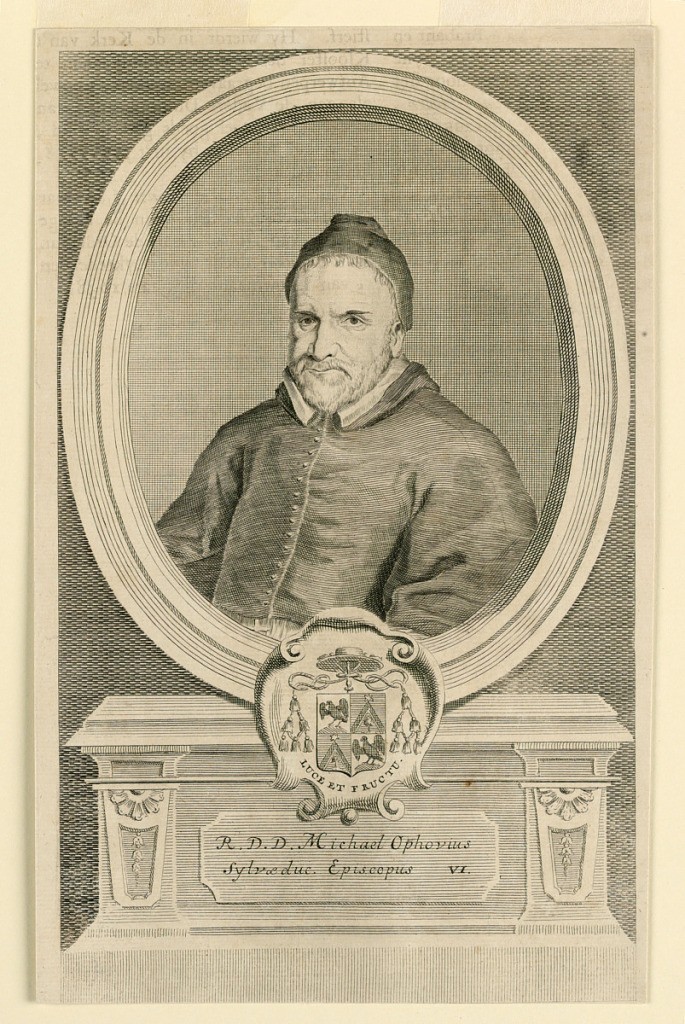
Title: Portrait of Michael Ophovius, Bishop of Sylva
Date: ca. 1700-1730
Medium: Engraving on paper
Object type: Print
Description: Within an oval frame is the bust portrait of a cleric, wearing an elongated skull cap and beard. Below, his escutcheon and motto, and inscription.